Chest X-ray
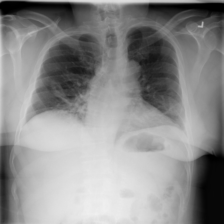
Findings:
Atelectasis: positive
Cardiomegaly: negative
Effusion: negative
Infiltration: positive
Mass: negative
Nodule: negative
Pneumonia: negative
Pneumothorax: negative
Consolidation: negative
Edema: negative
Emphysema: negative
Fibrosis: negative
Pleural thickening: negative
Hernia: negative